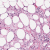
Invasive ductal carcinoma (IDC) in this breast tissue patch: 0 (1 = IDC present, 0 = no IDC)